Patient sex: M
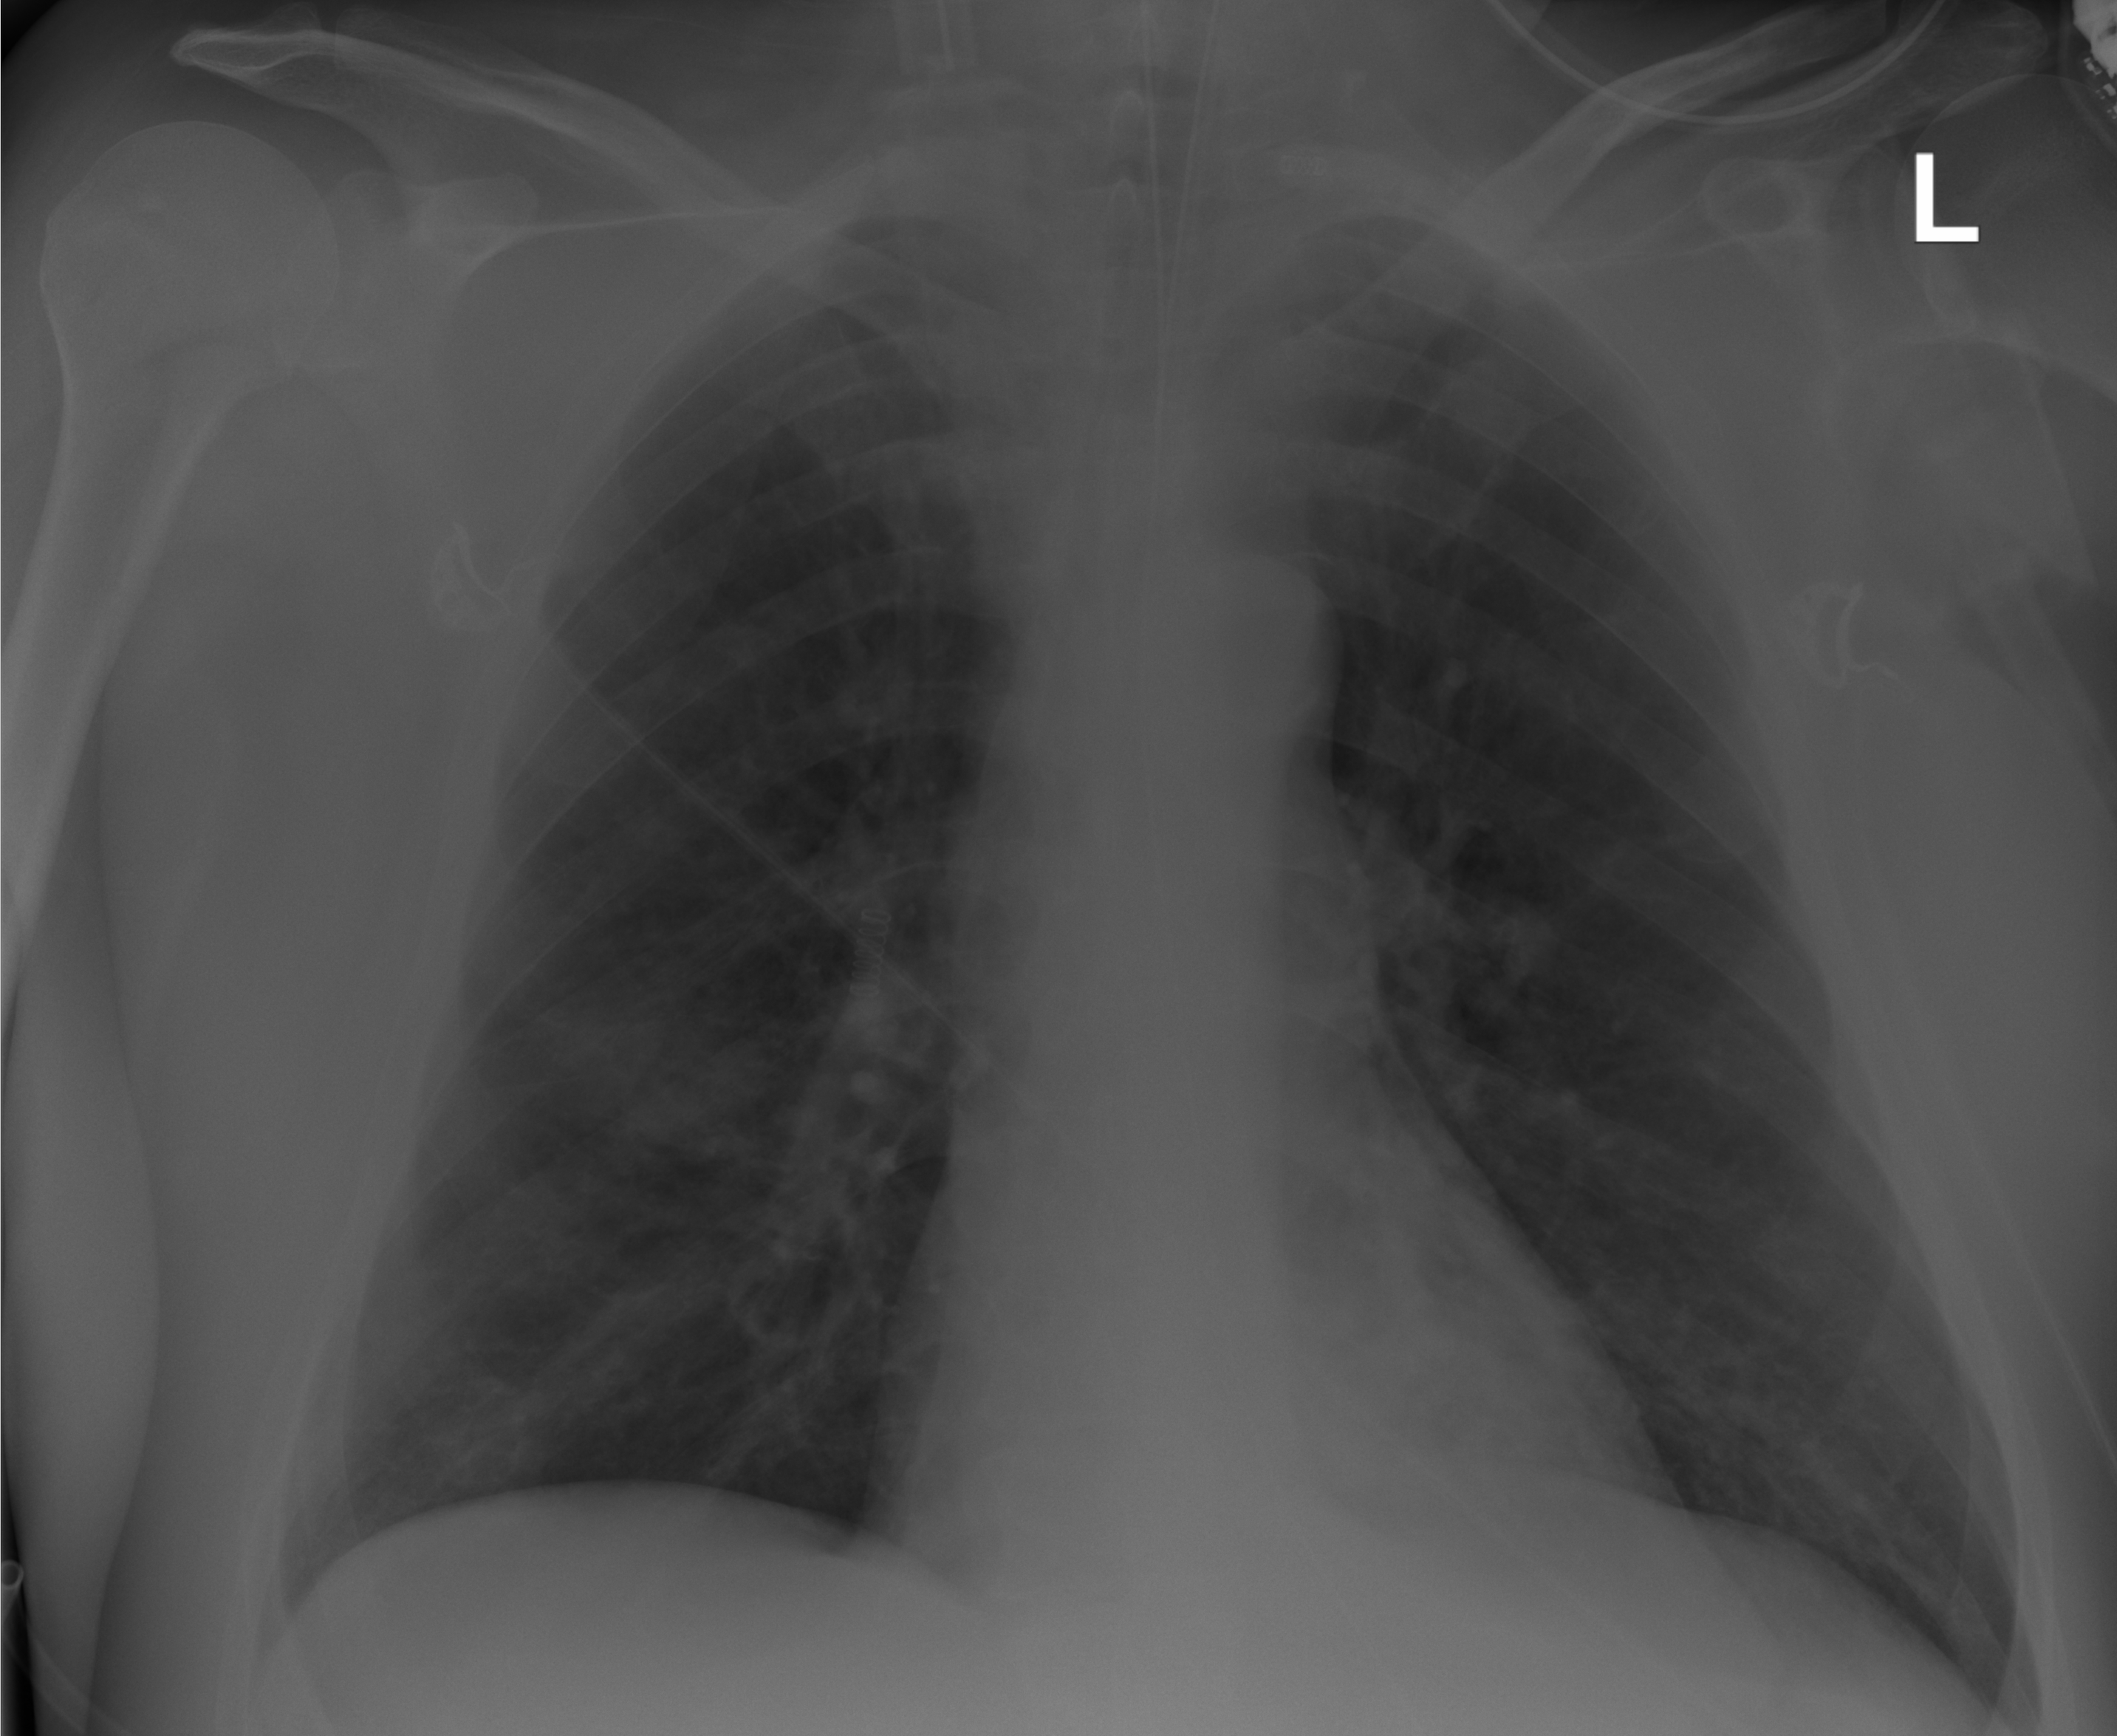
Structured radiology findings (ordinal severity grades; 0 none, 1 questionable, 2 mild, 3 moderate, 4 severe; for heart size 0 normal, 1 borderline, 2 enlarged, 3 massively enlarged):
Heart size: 0
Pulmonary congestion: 0
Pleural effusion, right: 0
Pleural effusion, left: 0
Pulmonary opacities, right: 1
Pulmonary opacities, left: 1
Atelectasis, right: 2
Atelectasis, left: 2